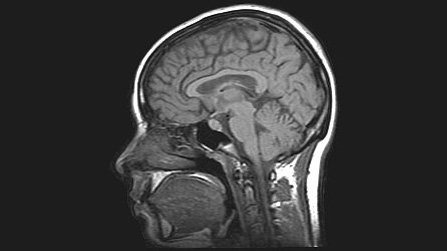
Label: notumor